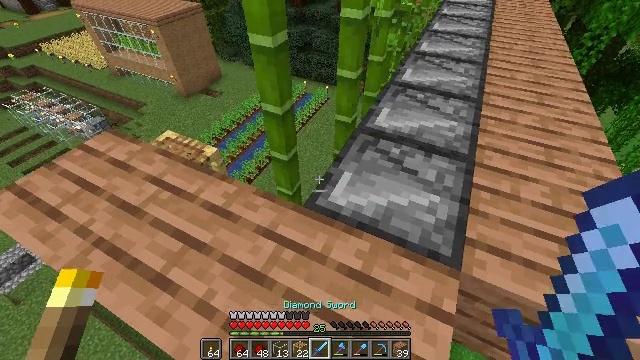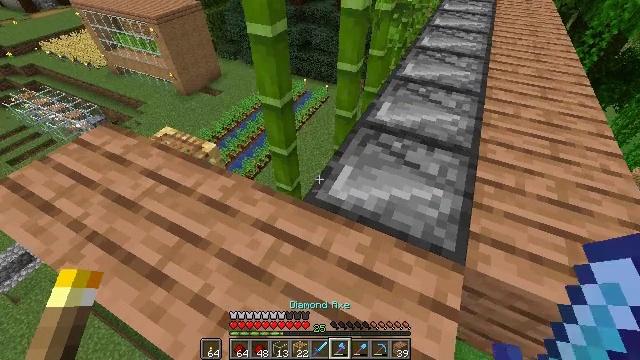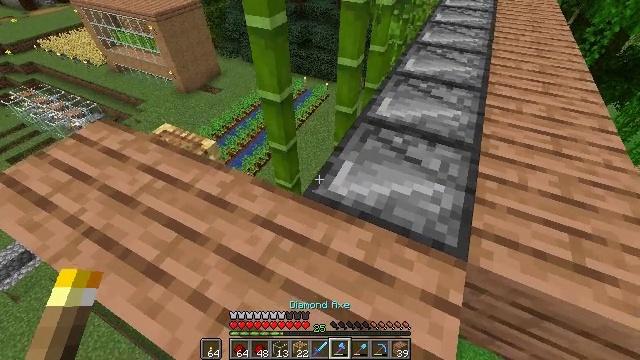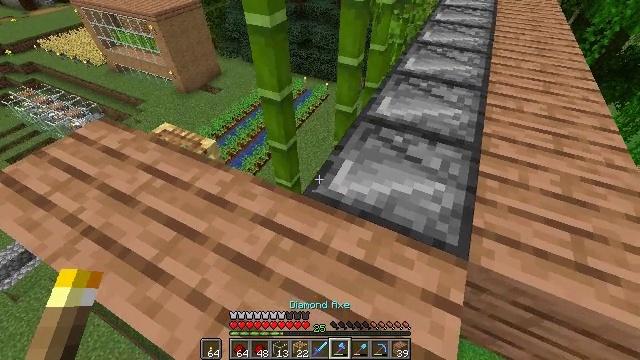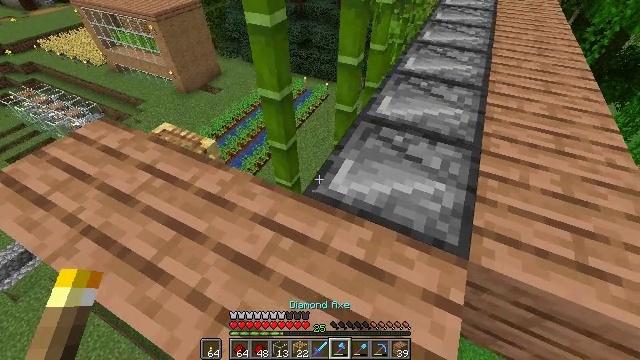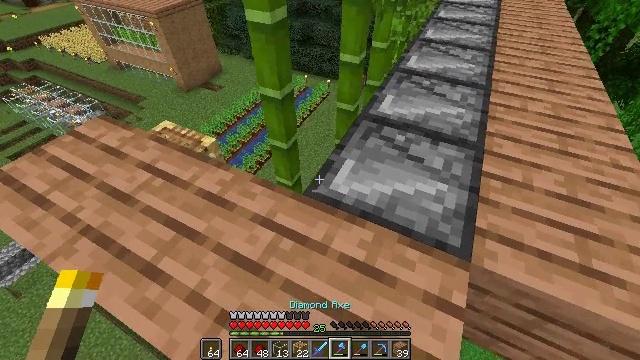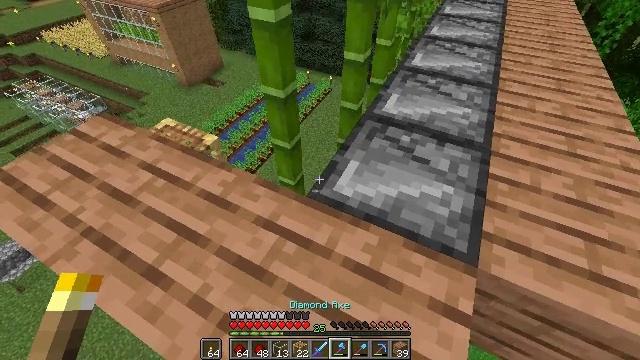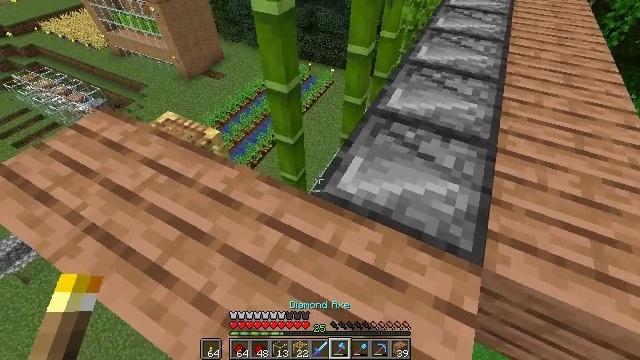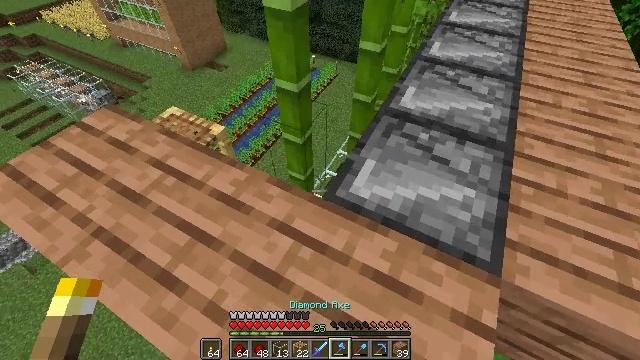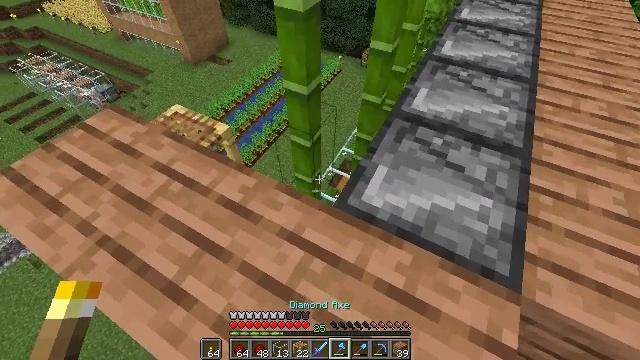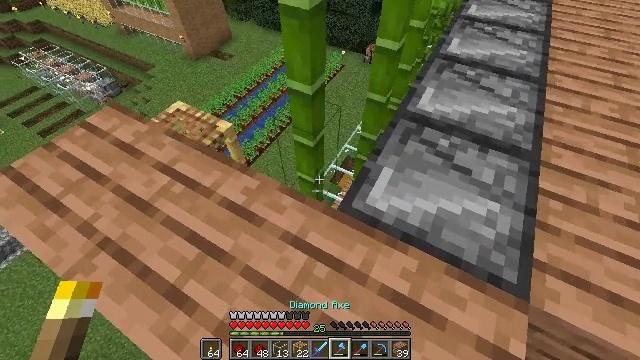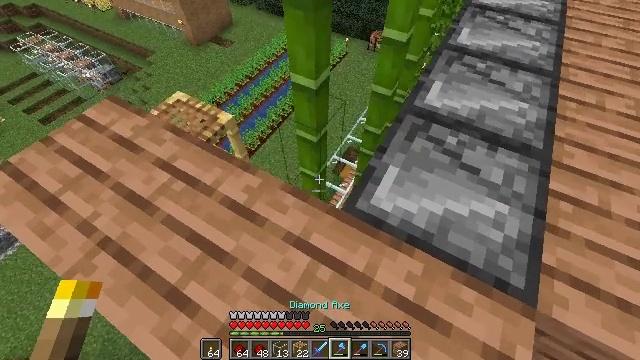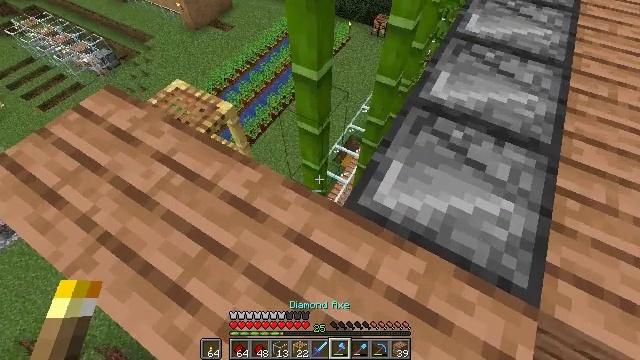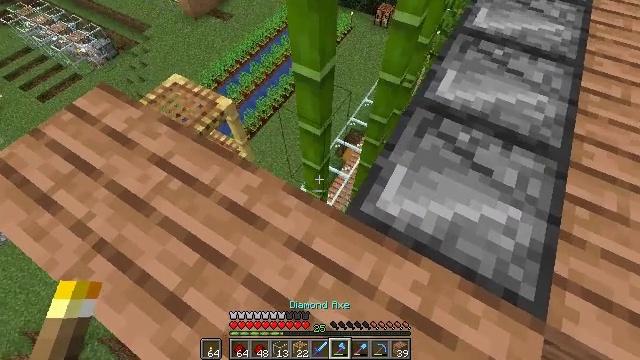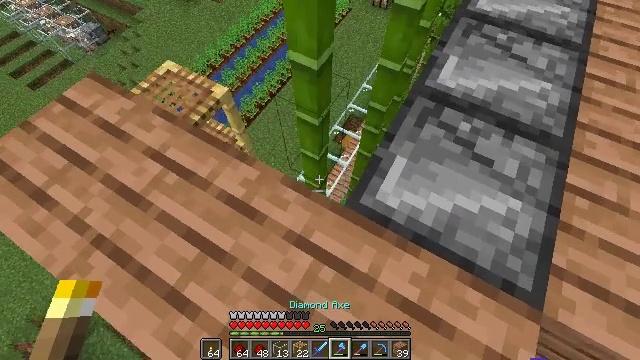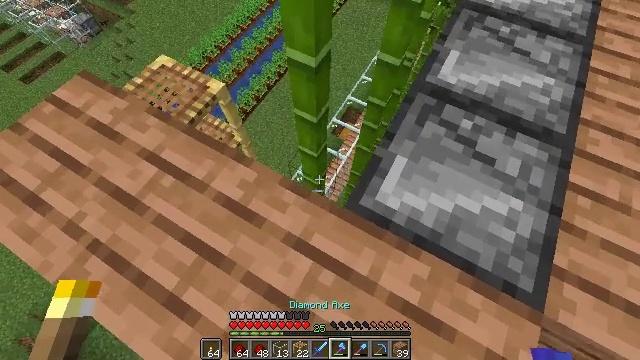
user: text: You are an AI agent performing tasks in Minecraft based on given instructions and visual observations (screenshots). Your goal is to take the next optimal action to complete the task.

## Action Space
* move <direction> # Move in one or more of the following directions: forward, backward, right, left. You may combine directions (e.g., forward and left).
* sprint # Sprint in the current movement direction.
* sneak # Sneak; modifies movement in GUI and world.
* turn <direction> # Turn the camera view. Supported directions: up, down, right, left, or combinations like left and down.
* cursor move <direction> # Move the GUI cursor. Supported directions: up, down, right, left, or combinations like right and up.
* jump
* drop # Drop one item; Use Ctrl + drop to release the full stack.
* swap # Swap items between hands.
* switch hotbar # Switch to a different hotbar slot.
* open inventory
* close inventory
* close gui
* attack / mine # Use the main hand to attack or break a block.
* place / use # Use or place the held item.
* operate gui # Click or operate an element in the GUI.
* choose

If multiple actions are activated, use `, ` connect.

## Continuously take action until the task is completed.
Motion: motion action
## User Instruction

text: Attack bamboo to gather it.
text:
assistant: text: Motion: sneak
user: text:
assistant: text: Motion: sneak
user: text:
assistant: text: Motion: sneak
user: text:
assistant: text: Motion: sneak
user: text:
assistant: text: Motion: move forward, sneak
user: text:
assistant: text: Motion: move forward and move left, sneak
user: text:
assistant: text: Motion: move forward and move left, sneak, turn down
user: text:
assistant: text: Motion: move forward and move left, sneak, turn down
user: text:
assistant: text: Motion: move forward, sneak, turn down
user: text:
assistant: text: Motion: move forward, sneak
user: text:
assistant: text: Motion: move forward, sneak, turn down
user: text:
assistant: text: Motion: move forward, sneak, turn down
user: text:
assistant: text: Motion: move forward, sneak, turn down
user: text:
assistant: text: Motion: move forward, sneak, turn down
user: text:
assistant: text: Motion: move forward, sneak, turn down
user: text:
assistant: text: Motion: move forward, sneak, turn down
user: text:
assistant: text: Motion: move forward, sneak
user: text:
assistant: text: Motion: move forward, sneak
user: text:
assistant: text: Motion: sneak
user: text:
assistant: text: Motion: sneak, turn down
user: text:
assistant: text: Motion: sneak, turn down
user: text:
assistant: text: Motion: sneak
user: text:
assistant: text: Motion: sneak
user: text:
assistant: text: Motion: sneak, turn down
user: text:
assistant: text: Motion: sneak
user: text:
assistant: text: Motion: sneak
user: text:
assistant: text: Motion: move forward, sneak
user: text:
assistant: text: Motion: move forward, sneak
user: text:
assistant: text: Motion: move forward, sneak
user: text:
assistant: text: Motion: move forward, sneak